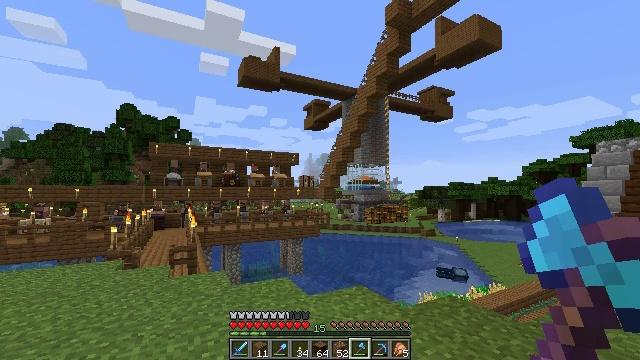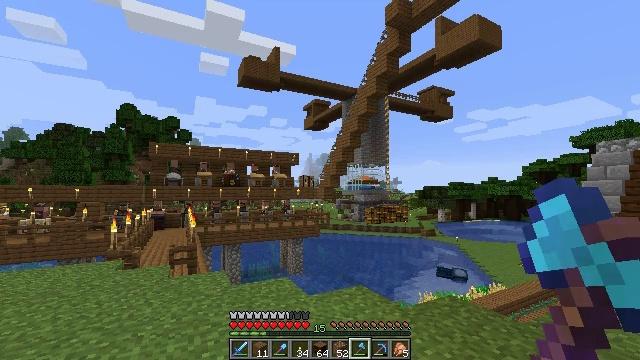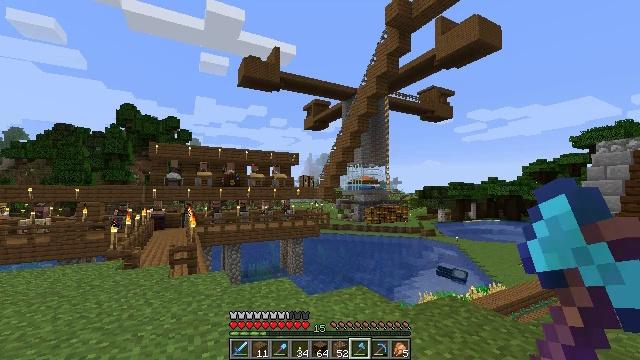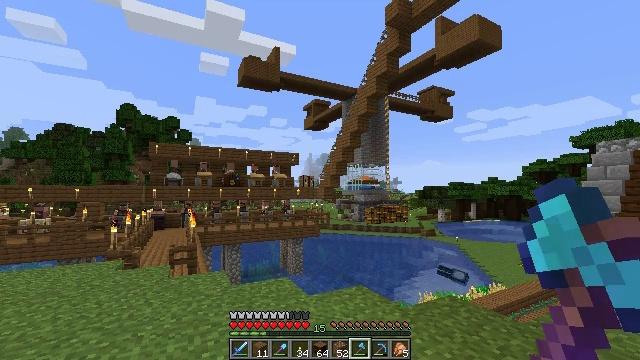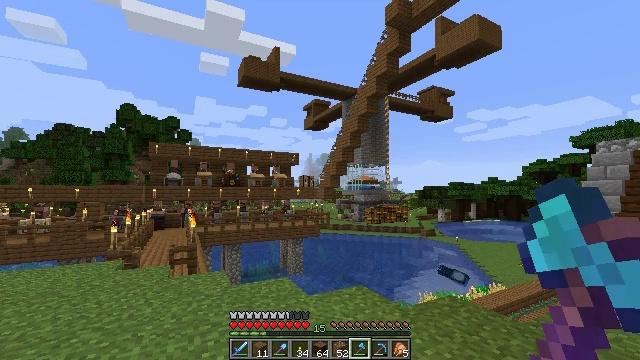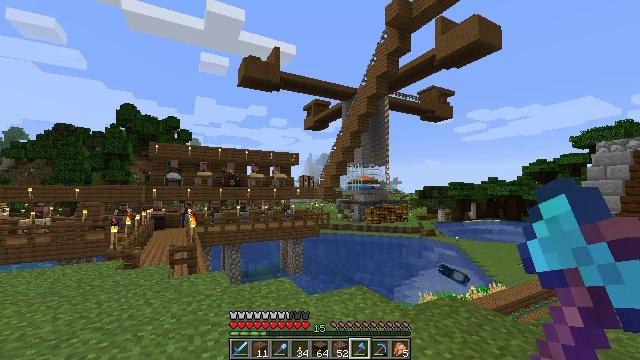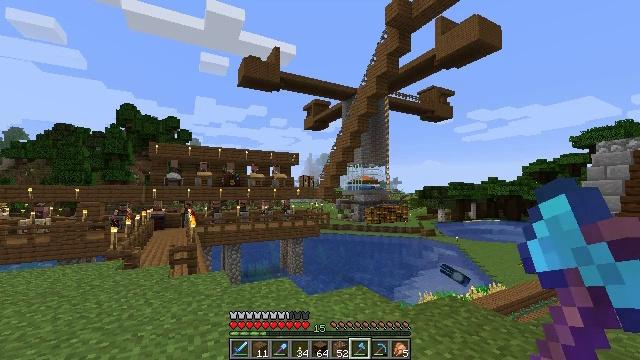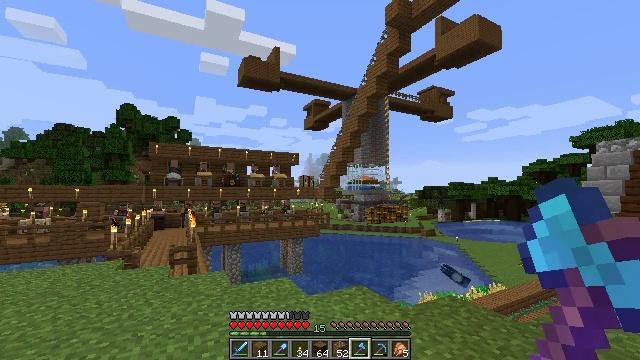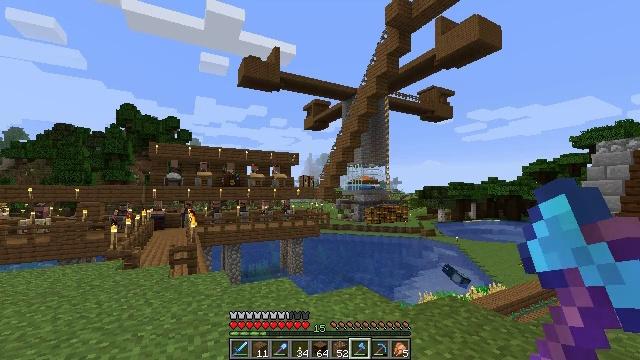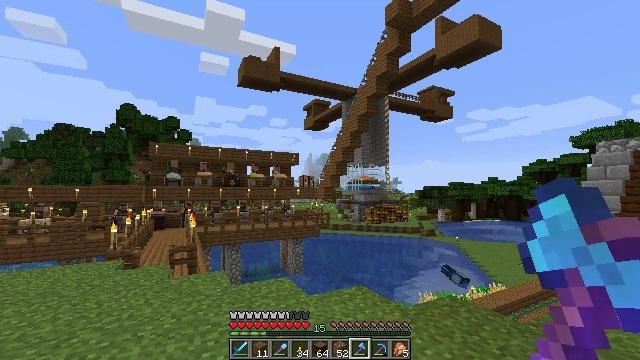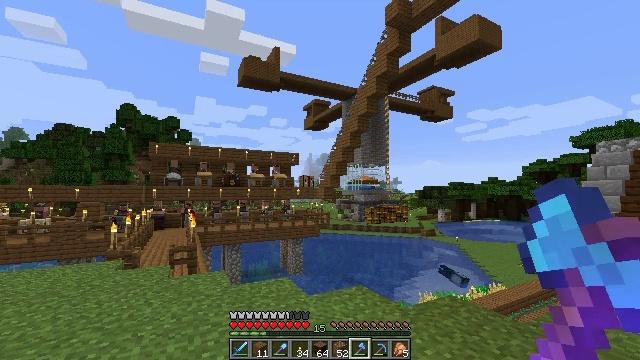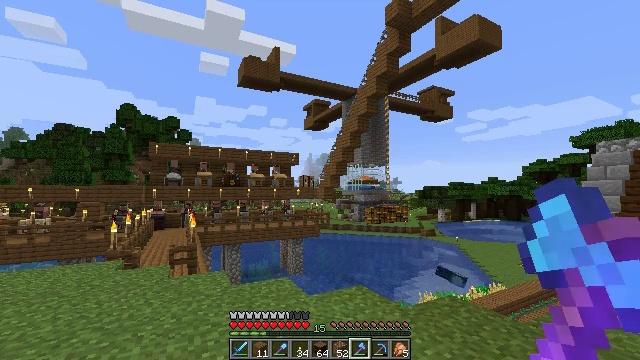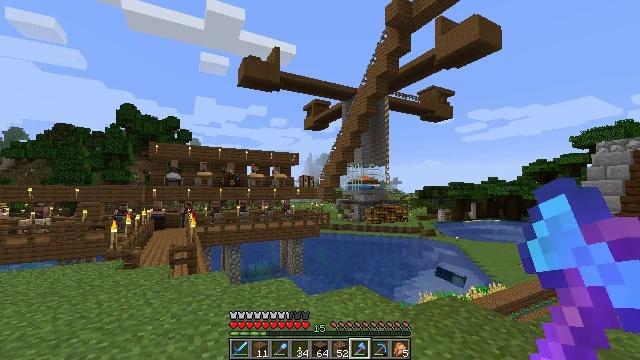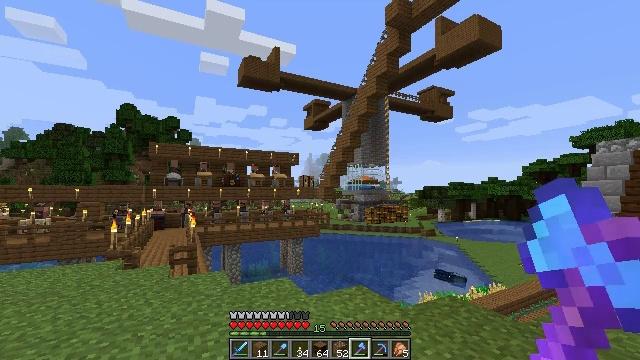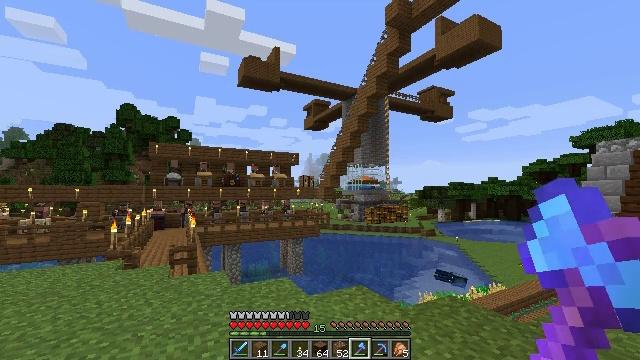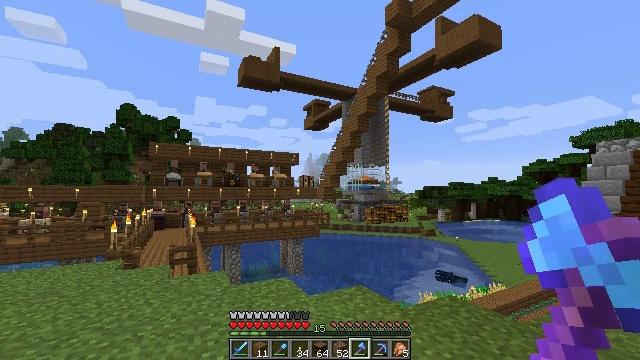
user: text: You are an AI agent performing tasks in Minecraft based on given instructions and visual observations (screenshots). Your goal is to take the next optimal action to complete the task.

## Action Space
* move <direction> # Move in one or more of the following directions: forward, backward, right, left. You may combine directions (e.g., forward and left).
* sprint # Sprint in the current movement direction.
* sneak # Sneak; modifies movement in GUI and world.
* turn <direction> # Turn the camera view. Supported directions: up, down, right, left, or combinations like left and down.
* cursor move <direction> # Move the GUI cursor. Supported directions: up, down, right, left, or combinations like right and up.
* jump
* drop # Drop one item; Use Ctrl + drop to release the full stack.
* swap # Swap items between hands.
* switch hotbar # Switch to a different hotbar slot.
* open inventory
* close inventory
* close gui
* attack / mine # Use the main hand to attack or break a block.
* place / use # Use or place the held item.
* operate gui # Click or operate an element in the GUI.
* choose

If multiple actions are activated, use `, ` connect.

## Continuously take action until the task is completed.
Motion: motion action
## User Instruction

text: Get some spruce planks and craft a spruce pressure plate.
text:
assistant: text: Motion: no_op
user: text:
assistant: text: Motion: no_op
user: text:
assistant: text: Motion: no_op
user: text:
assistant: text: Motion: no_op
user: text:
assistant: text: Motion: no_op
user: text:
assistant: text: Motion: no_op
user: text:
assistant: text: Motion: no_op
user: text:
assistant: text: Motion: no_op
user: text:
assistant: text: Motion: no_op
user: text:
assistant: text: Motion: no_op
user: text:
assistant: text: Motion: no_op
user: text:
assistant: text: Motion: no_op
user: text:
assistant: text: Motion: no_op
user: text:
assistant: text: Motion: no_op
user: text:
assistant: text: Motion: no_op
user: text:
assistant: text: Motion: no_op
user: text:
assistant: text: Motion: no_op
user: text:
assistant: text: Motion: no_op
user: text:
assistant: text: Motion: no_op
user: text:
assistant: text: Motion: no_op
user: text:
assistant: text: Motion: no_op
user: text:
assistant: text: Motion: no_op
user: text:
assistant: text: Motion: no_op
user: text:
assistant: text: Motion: no_op
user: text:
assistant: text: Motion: no_op
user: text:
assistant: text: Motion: no_op
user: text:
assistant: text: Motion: no_op
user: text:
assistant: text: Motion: no_op
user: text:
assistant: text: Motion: no_op
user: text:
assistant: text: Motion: no_op